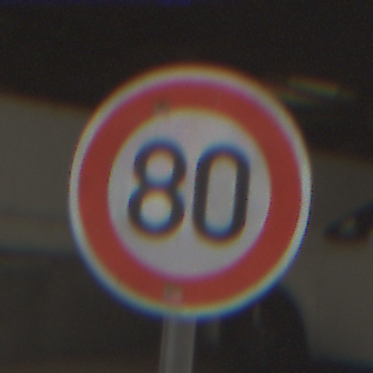
Verkehrszeichen: Geschwindigkeit80
Umgebung: Roofed, Urban
Tageszeit: Midday
Wetter: Overcast
Licht: Artificial
Jahreszeit: NotSpecified
Kontrast: MediumContrast